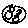
Label: moon